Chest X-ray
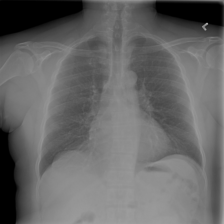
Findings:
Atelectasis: negative
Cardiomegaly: negative
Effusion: negative
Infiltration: negative
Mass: negative
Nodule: negative
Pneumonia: negative
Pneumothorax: negative
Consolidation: negative
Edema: negative
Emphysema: negative
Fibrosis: negative
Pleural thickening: negative
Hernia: negative